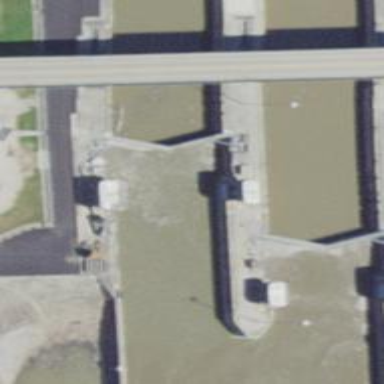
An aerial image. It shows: Lock gate along waterway.